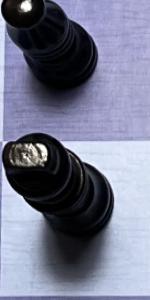
Label: King_Black